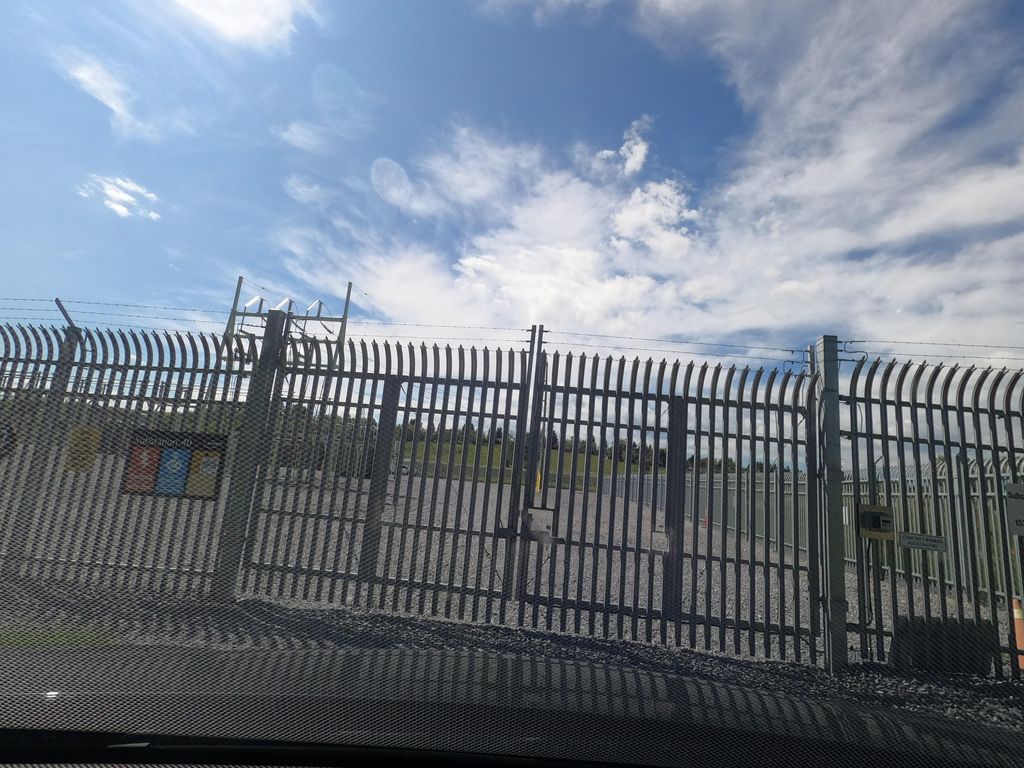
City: calgary